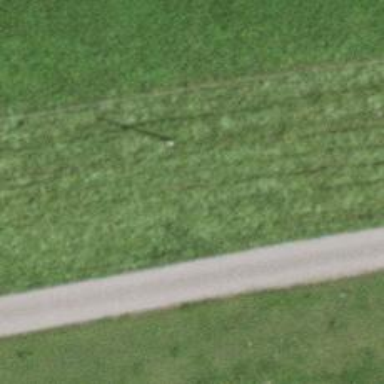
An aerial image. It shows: Minor power line.